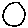
Label: circle